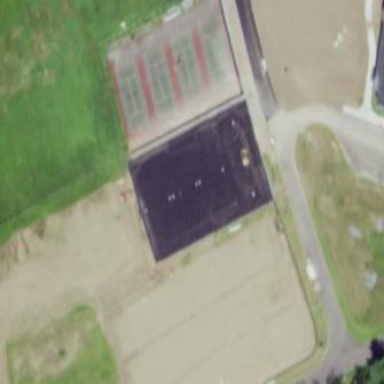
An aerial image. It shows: Tennis court in leisure pitch.